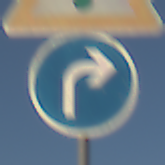
Verkehrszeichen: VorgeschriebeneFahrtrichtungRechts
Zusatzzeichen oben: Lichtzeichenanlage
Umgebung: Outdoor, Nature
Tageszeit: MorningAfternoon
Wetter: PartlyCloudy
Licht: Natural
Jahreszeit: NotSpecified
Kontrast: HighContrast